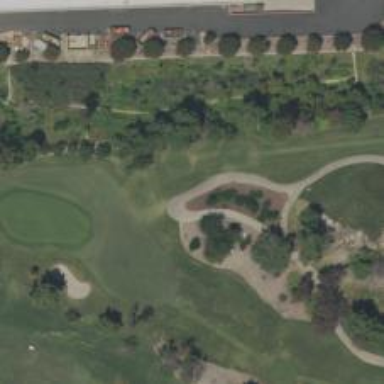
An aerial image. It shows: Path for golf carts.